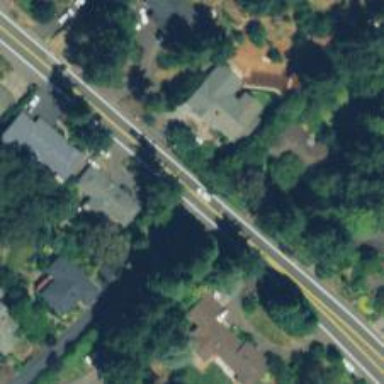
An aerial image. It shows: Secondary road.